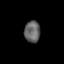
Tissue: lung
Cell type: Pericytes
Senescence score: 0.5437
Nuclear area (px): 334
Mean DAPI intensity: 99.254